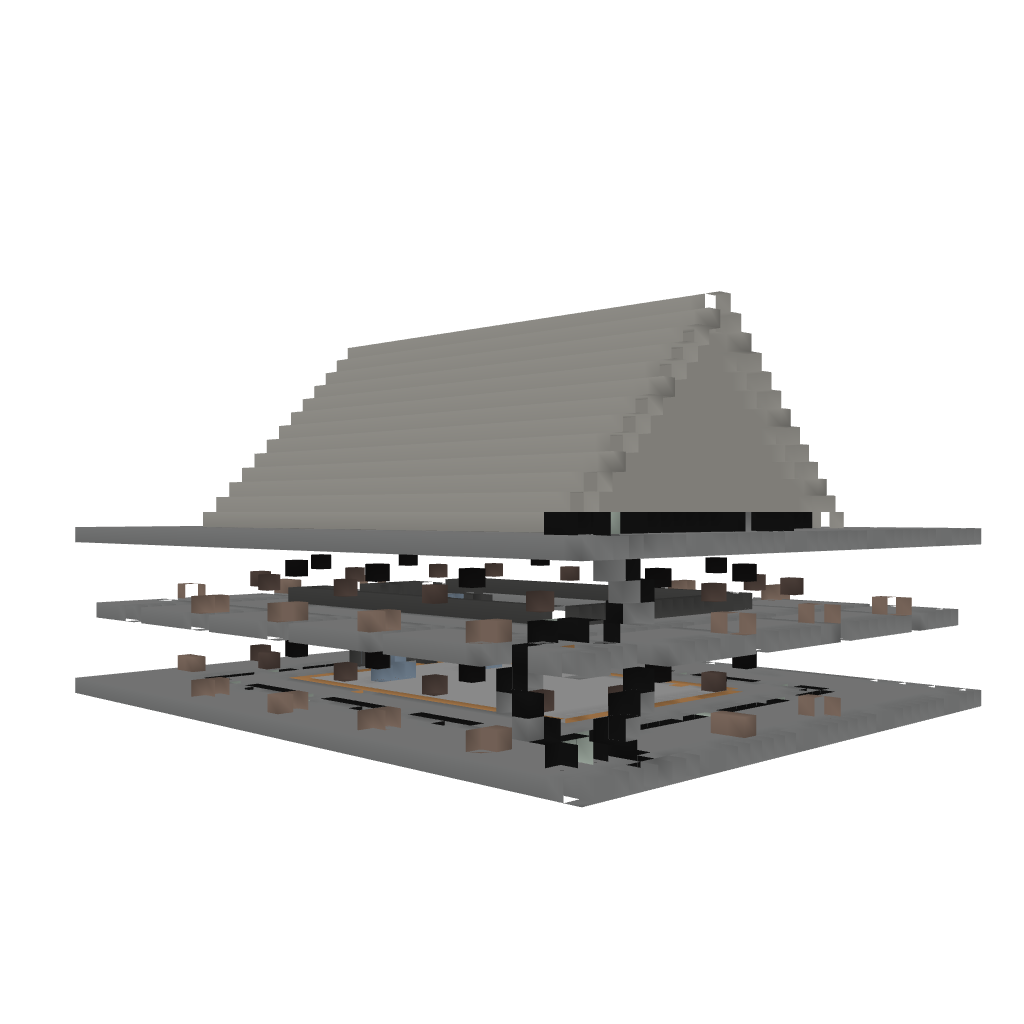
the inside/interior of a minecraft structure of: The best jail